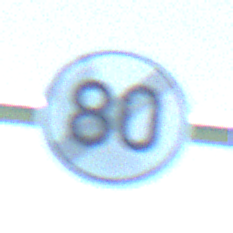
Verkehrszeichen: EndeGeschwindigkeit80
Umgebung: Outdoor, Nature
Tageszeit: Midday
Wetter: Clear
Licht: Natural
Jahreszeit: Summer
Kontrast: HighContrast